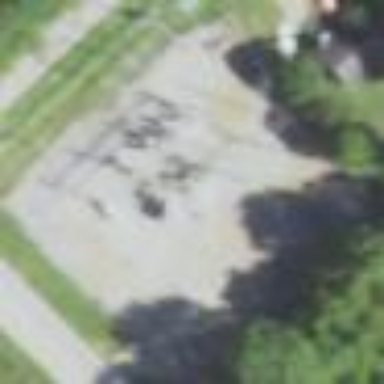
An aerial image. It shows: Distribution level power substation surrounded by fence.